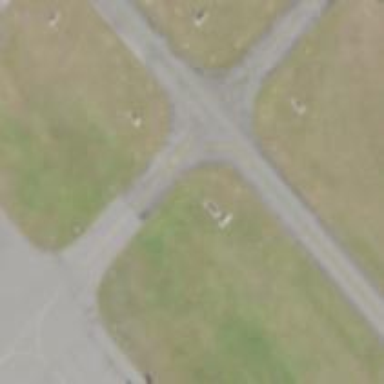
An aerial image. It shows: View of taxiway at the airport.